Question: I've got a UICollectionViewController which displays blocks of telephone numbers (see image). When the view loads they all appear fine however when i either begin scrolling, changing rotation, or execute a search function which alters the (mutable) array in which the data is sourced, i see these malformed labels. I did think it might be the iOS simulator however from looking at it, it appears to be an issue with the positioning of UICollectionViewCells.

'''
-(UICollectionViewCell *)collectionView:(UICollectionView *)collectionView cellForItemAtIndexPath:(NSIndexPath *)indexPath{
static NSString *identifier = @"cell";
UICollectionViewCell *cell = [collectionView dequeueReusableCellWithReuseIdentifier:identifier forIndexPath:indexPath];
cell.backgroundColor = [UIColor grayColor];
cell.layer.cornerRadius = 5;
[cell setClipsToBounds: YES];
CGRect cellBound = CGRectMake(25, 12.5, 150, 12.5); // x, y, w, h
UILabel *title = [[UILabel alloc] initWithFrame:cellBound];
NSString *number = [[searchNumbers objectAtIndex:indexPath.row] valueForKey:@"number"];
number = [number stringByReplacingOccurrencesOfString:@"+44" withString: @"0"];
title.text = number;
[cell addSubview:title];
return cell;
}
'''
It should be noted that i am using UICollectionViewFlowLayout
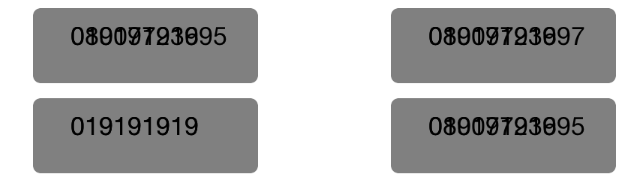
Answer: As @Woodstock mentioned, this is due to "over-adding" 'UILabel' objects to your cell.
Rather than his solution, which still adds the 'UILabel' to the cell in '-collectionView:cellForRowAtIndexPath:', the better MVC solution is this:
'''
// A UICollectionViewCell subclass
// Make sure to pick the correct "init" function for your use case
- (instancetype)init... {
self = [super init...];
if (self != nil) {
[self setupCell];
}
return self;
}
- (void)setupCell {
self.backgroundColor = [UIColor grayColor];
self.clipsToBounds = YES;
self.layer.cornerRadius = 5;
CGRect cellBound = CGRectMake(25, 12.5, 150, 12.5); // x, y, w, h
// Assumes you've set up a UILabel property
self.titleLabel = [[UILabel alloc] initWithFrame:cellBound];
[cell addSubview:self.titleLabel];
}
- (void)configureWithNumber:(NSString *)number {
number = [number stringByReplacingOccurrencesOfString:@"+44" withString: @"0"];
self.titleLabel.text = number;
}
// In your UICollectionViewDataSource/Delegate implementation
- (UICollectionViewCell *)collectionView:(UICollectionView *)collectionView cellForItemAtIndexPath:(NSIndexPath *)indexPath {
static NSString *identifier = @"cell";
UICollectionViewCell *cell = [collectionView dequeueReusableCellWithReuseIdentifier:identifier forIndexPath:indexPath];
NSString *number = [[searchNumbers objectAtIndex:indexPath.row] valueForKey:@"number"];
[cell configureWithNumber:number];
return cell;
}
'''
Basically, you want to set up and add views when setting up the cell initially. After that, you should pass in a data value/object and the cell. If you have cells that need different controls (2 labels vs. 1, etc.), then make multiple subclasses. This way, you encapsulate your classes for cleaner code and better reuse.